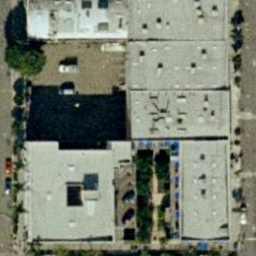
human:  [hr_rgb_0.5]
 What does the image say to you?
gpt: buildings